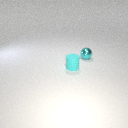
small cyan metal sphere behind small cyan rubber cylinder